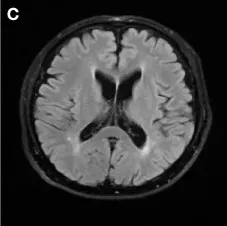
Brain magnetic resonance imaging of the patient. FLAIR sequences (A-E) reveal high signal changes in the periventricular white matter and mild brain atrophy.
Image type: radiology (mri)